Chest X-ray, PA view. Patient: 61 years old, sex M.
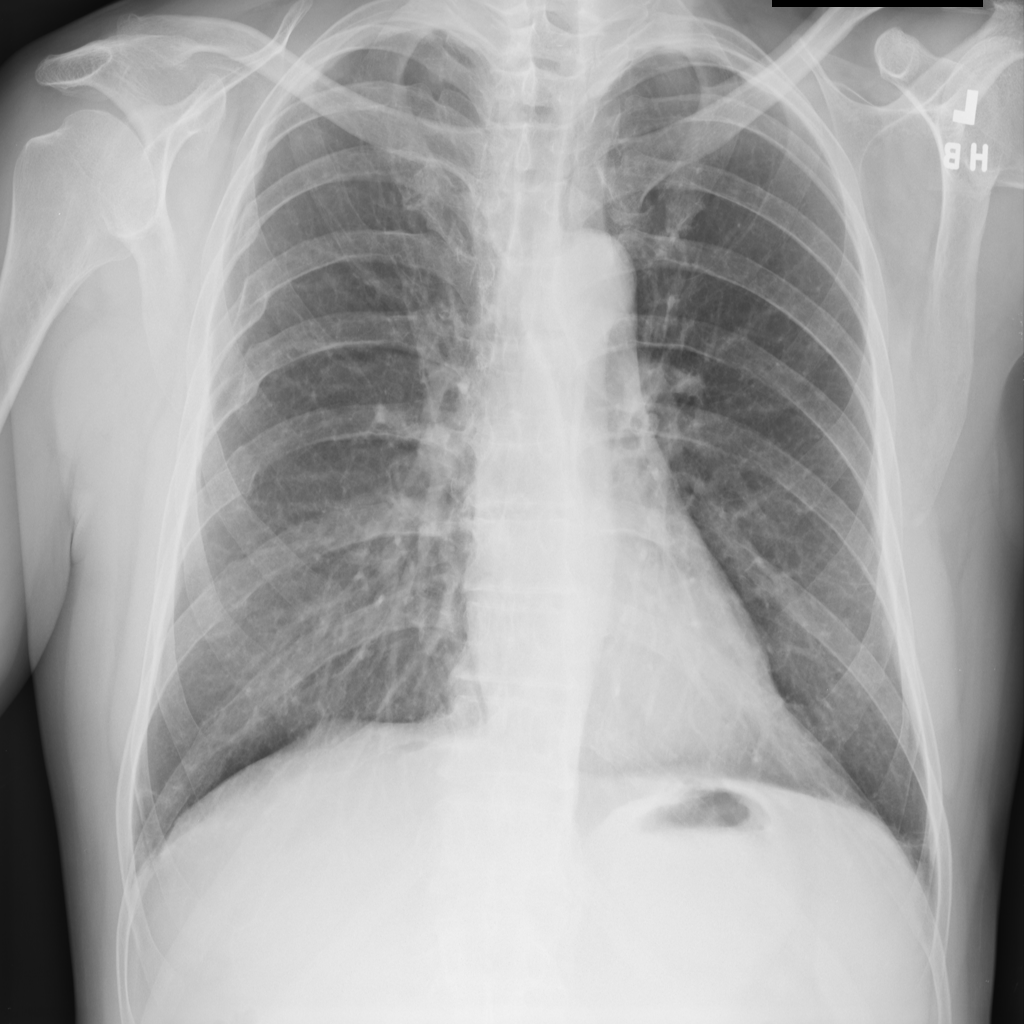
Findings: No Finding